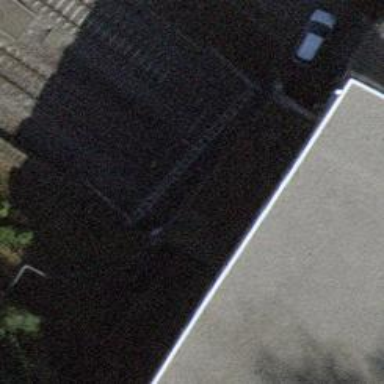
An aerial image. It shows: Railway signal.